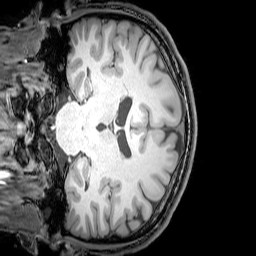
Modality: T1w
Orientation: coronal
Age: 23
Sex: male
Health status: healthy
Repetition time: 0.081 s
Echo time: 0.037 s